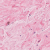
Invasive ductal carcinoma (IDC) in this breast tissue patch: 0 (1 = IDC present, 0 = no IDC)